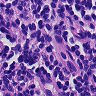
Metastatic tissue present: no